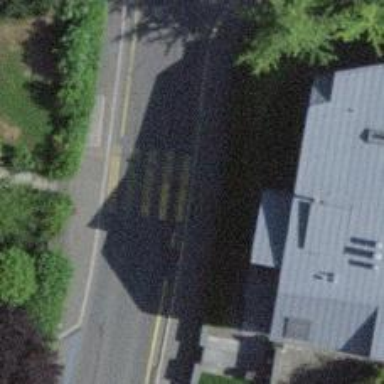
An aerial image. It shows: Kerb serving as barrier.